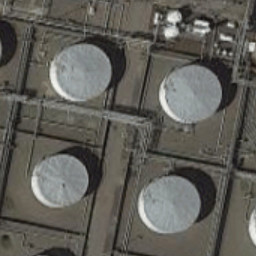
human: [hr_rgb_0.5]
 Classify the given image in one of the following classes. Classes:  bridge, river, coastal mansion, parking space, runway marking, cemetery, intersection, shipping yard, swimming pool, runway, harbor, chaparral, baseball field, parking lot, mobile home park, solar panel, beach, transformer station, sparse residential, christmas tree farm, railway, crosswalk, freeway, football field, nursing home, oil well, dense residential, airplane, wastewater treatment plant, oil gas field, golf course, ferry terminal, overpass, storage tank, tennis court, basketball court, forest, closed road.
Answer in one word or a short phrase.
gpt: storage tank